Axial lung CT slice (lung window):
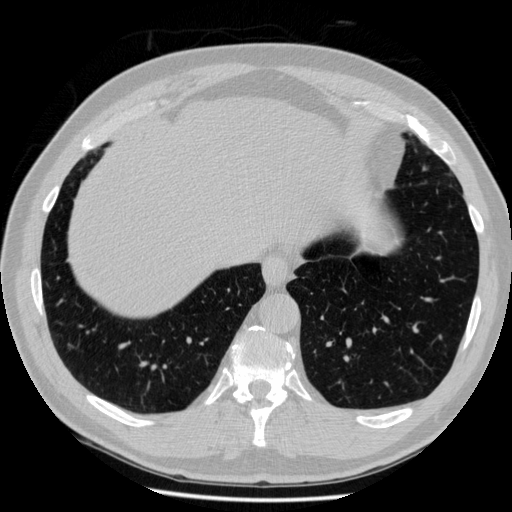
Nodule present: no